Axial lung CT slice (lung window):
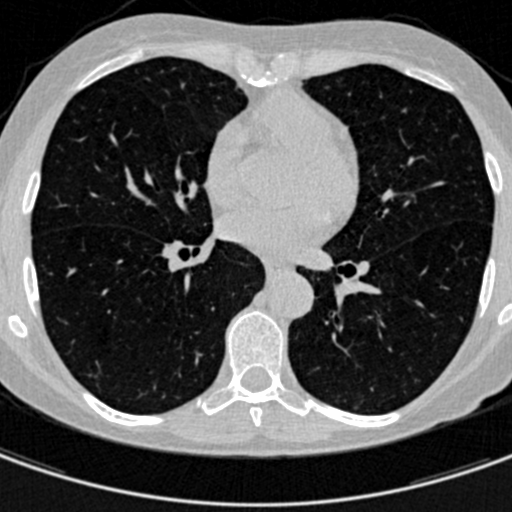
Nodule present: no